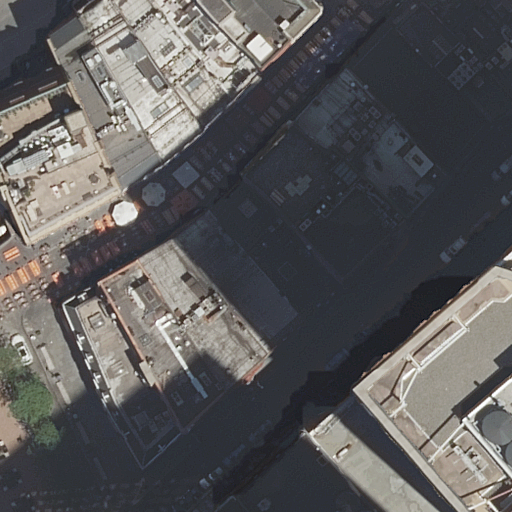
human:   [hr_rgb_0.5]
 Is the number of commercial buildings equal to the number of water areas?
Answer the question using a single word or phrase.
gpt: yes

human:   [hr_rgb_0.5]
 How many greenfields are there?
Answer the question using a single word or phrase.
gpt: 0

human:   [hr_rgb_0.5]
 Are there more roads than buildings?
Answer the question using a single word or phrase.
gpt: no

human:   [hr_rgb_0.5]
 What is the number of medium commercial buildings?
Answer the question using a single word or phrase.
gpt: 0

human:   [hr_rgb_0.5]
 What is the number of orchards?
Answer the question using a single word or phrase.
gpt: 0

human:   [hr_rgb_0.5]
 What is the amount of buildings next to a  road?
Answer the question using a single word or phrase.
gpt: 18

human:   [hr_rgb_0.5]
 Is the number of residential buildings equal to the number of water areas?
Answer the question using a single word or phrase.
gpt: no

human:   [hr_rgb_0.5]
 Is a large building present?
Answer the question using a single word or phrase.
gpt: yes

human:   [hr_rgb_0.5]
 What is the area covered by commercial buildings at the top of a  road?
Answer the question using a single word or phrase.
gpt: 0m2

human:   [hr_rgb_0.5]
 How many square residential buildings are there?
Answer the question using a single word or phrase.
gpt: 0

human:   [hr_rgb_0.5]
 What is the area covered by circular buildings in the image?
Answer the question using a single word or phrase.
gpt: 0m2

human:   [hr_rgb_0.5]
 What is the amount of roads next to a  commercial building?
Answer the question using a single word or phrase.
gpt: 0

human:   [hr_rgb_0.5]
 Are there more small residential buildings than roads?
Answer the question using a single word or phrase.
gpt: no

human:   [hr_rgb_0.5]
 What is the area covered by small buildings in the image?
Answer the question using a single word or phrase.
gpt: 0m2

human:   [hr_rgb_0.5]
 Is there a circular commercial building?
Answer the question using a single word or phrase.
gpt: no

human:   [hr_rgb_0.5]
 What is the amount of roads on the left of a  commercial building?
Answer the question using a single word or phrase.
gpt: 0

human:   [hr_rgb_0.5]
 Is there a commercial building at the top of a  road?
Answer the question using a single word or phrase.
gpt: no

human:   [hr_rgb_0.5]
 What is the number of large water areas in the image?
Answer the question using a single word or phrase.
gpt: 0

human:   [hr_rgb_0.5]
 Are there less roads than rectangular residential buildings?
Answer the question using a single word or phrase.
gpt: yes

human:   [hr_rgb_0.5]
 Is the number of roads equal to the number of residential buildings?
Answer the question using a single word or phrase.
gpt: no

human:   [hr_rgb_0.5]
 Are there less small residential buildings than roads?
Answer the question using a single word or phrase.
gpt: yes

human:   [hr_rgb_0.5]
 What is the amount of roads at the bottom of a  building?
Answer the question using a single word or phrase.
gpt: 3

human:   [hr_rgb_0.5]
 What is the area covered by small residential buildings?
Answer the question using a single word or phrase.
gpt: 0m2

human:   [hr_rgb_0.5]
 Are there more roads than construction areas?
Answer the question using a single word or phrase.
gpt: yes

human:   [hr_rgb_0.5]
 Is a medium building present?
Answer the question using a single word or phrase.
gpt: yes

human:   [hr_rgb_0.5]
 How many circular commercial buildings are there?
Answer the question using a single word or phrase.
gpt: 0

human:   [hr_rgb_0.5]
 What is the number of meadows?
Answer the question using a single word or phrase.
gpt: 0

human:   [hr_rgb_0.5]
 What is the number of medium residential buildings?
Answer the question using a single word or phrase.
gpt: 15

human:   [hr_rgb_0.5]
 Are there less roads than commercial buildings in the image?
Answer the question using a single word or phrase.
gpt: no

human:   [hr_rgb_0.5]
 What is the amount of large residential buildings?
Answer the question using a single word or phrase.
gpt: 3

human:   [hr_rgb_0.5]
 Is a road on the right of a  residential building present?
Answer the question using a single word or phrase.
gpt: yes

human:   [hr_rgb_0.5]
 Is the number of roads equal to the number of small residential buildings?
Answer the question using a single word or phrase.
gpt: no

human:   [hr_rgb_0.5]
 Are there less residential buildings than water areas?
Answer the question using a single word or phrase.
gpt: no

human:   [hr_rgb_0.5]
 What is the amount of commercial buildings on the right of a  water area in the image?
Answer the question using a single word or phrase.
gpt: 0

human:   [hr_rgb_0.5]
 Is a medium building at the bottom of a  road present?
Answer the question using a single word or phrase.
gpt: yes

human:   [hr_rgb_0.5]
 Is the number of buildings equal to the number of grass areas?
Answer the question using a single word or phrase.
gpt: no